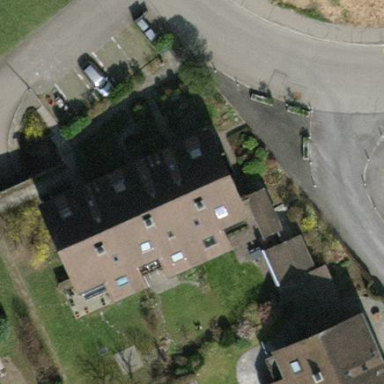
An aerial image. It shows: Terrace building.